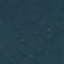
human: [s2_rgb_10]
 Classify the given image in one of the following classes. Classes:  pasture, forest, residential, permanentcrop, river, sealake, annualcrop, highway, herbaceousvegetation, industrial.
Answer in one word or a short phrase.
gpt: Forest